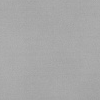
Atmospheric dust classification: dusty